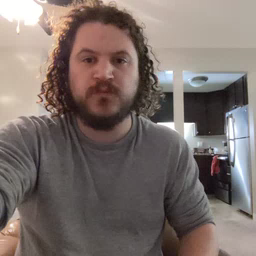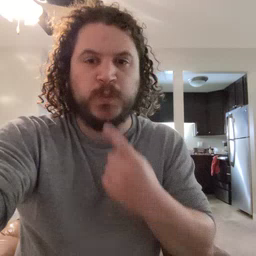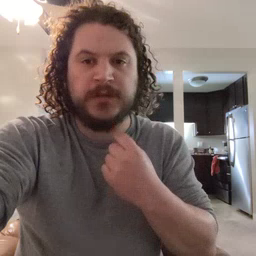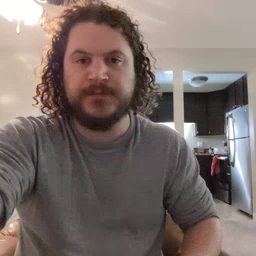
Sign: red